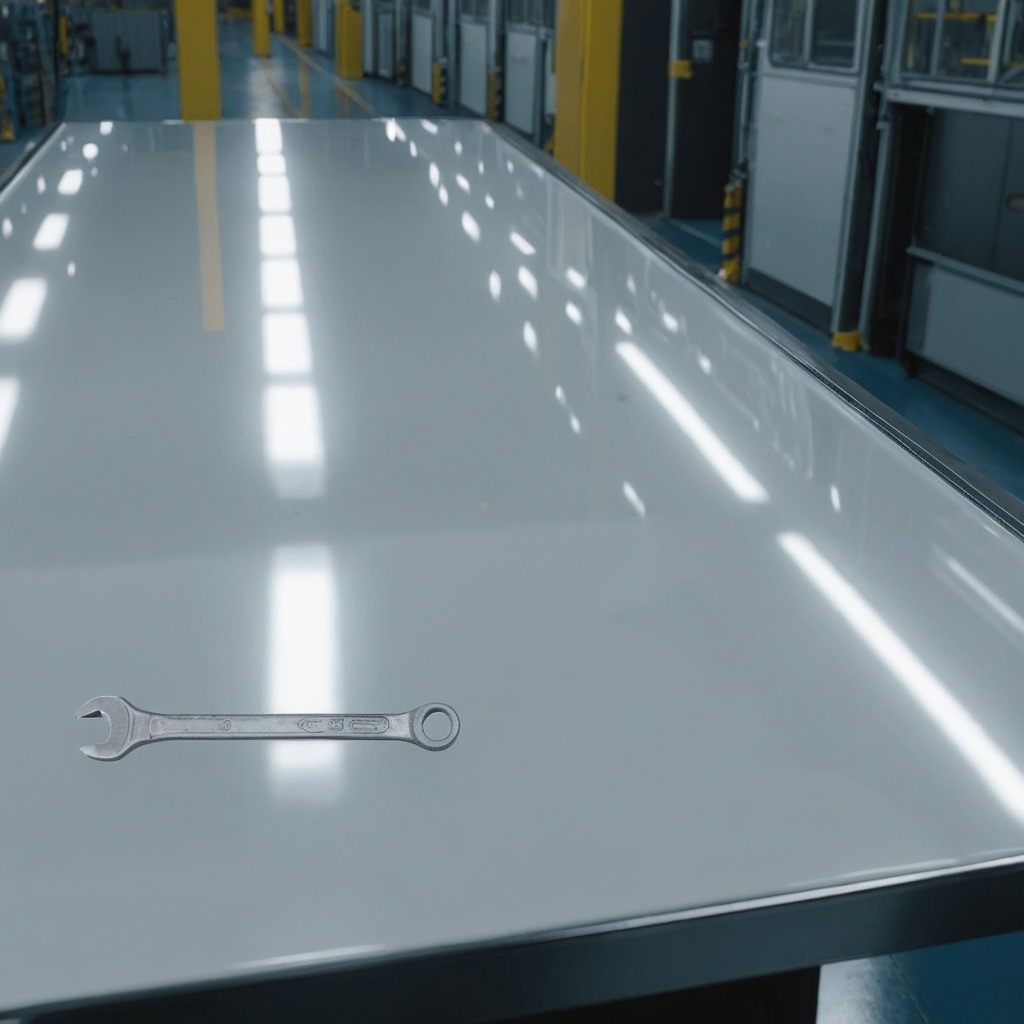
A wrench is lying on a high-gloss table in a ship maintenance bay industrial lighting.